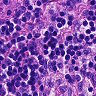
Metastatic tissue present: no